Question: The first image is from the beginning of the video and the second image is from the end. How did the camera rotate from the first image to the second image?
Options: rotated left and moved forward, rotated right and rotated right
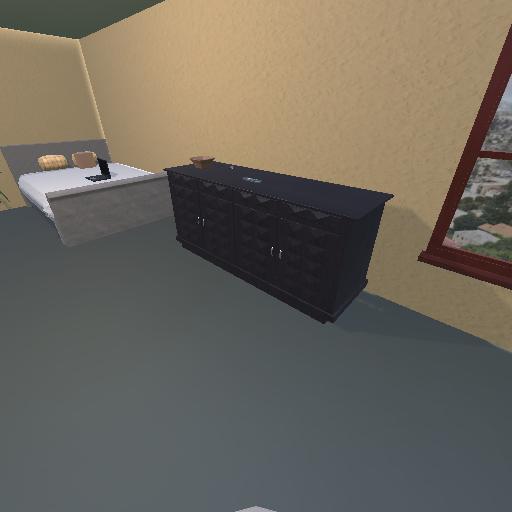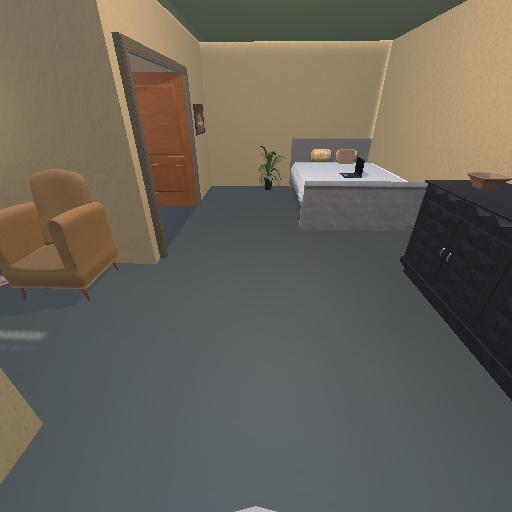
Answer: rotated left and moved forward